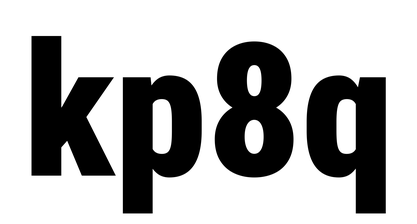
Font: Roboto_Condensed_Black